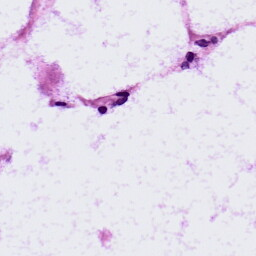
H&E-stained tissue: LymphNode